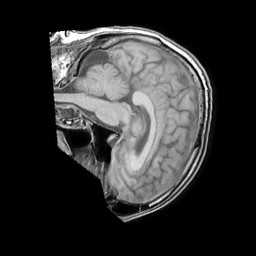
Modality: T1w
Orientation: sagittal
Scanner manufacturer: philips
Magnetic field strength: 1.5 T
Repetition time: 0.1894 s
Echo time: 0.001876 s